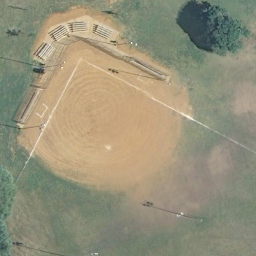
Label: baseball diamond